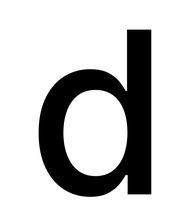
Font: Inter_Medium